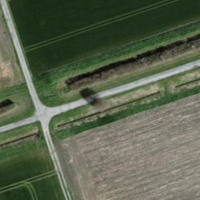
EUNIS habitat code: 52
Species observed at this site:
Acrocephalus palustris